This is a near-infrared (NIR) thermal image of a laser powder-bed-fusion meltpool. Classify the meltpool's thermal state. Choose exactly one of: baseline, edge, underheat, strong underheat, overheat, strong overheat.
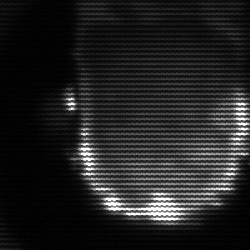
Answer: baseline